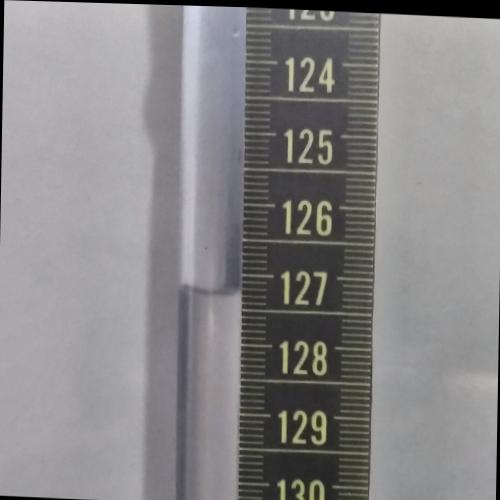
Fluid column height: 127.3 cm